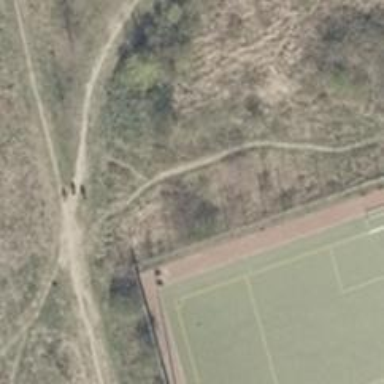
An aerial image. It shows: Ground path.